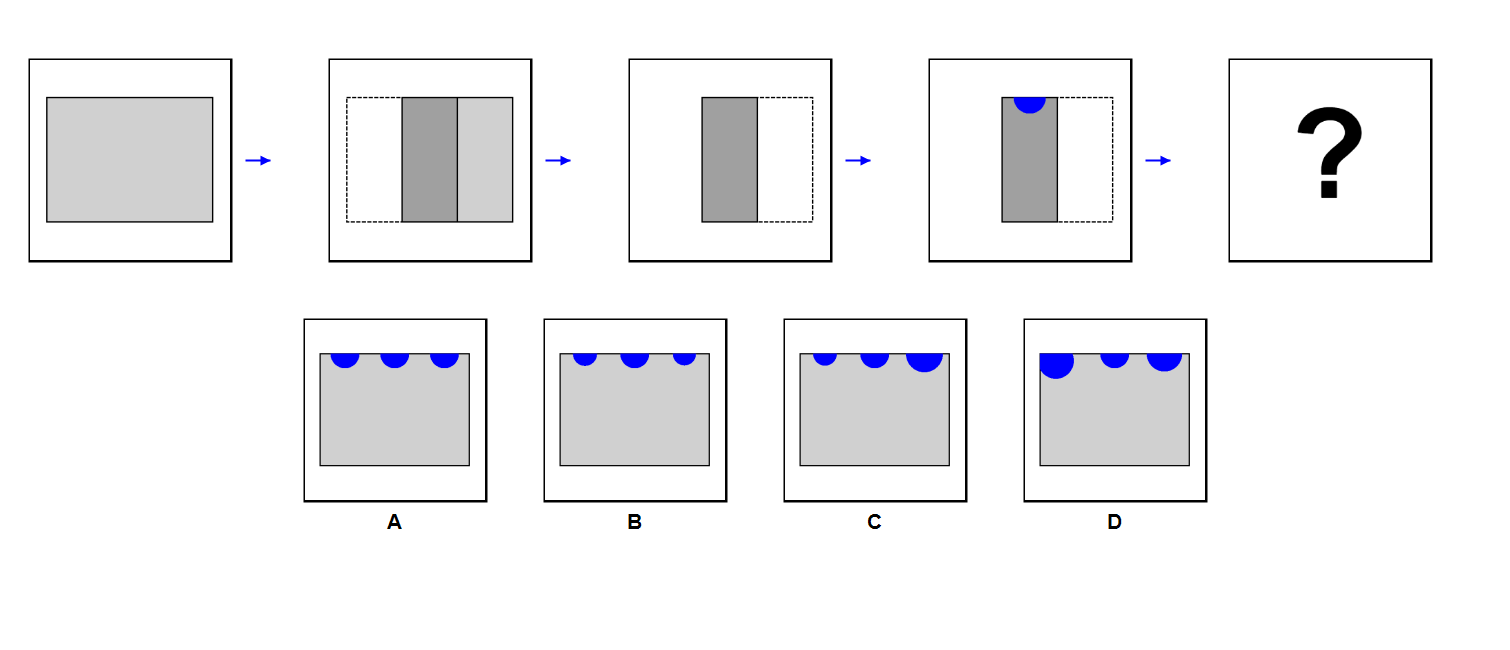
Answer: A